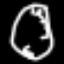
Label: clock